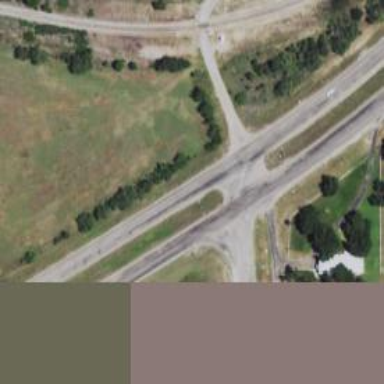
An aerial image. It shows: Secondary road.